Question: I'm going to create a student information system based on a tutorial.
As soon as a user wants to add a new student to the database the following exception occurs.
I tried to learn something about TypeInitializationException and I understand a little by its name.. but I can't get it totally. Besides, the exception is absent from the tutorial I'm following.. I'm new in this type of OOP programming and handling errors. I included my database connection and database access class below..

'DB_Connection'
'''
using System.Linq;
using System.Text;
using System.Threading.Tasks;
using System.Data;
using System.Data.SqlClient;
using System.Configuration;
namespace studentInformationSystem
{
class DB_Connection
{
public static SqlConnection NewConnection;
public static string ConString = ConfigurationManager.ConnectionStrings["ConString"].ConnectionString;
public static SqlConnection getConnection()
{
NewConnection = new SqlConnection(ConString);
return NewConnection;
}
}
}
'''
'DB_Access'
'''
using System;
using System.Collections.Generic;
using System.Linq;
using System.Text;
using System.Threading.Tasks;
using System.Data;
using System.Data.SqlClient;
namespace studentInformationSystem
{
class DB_Access
{
public SqlConnection conn;
public DB_Access()
{
conn = DB_Connection.getConnection();
}
public void AddStudent(string regNo, string fName, string lName, string phoneNumber)
{
if(conn.State.ToString() == "Closed")
{
conn.Open();
}
SqlCommand newCommand = conn.CreateCommand();
newCommand.Connection = conn; //why we use it..???
newCommand.CommandType = CommandType.Text;
newCommand.CommandText = "insert into student values('" + regNo + "','" + fName + "','" + lName + "','" + phoneNumber + "')";
newCommand.ExecuteNonQuery();
}
}
}
'''
here is my connectionString
'''
<?xml version="1.0" encoding="utf-8" ?>
<configuration>
<startup>
<supportedRuntime version="v4.0" sku=".NETFramework,Version=v4.5" />
</startup>
<configSections>
<connectionStrings>
<add name="ConString" connectionString="Data Source=SADID-PC\SQLEXPRESS;Initial Catalog=Test1;Integrated Security=True"
providerName="System.Data.sqlClient" />
</connectionStrings>
</configSections>
</configuration>
'''
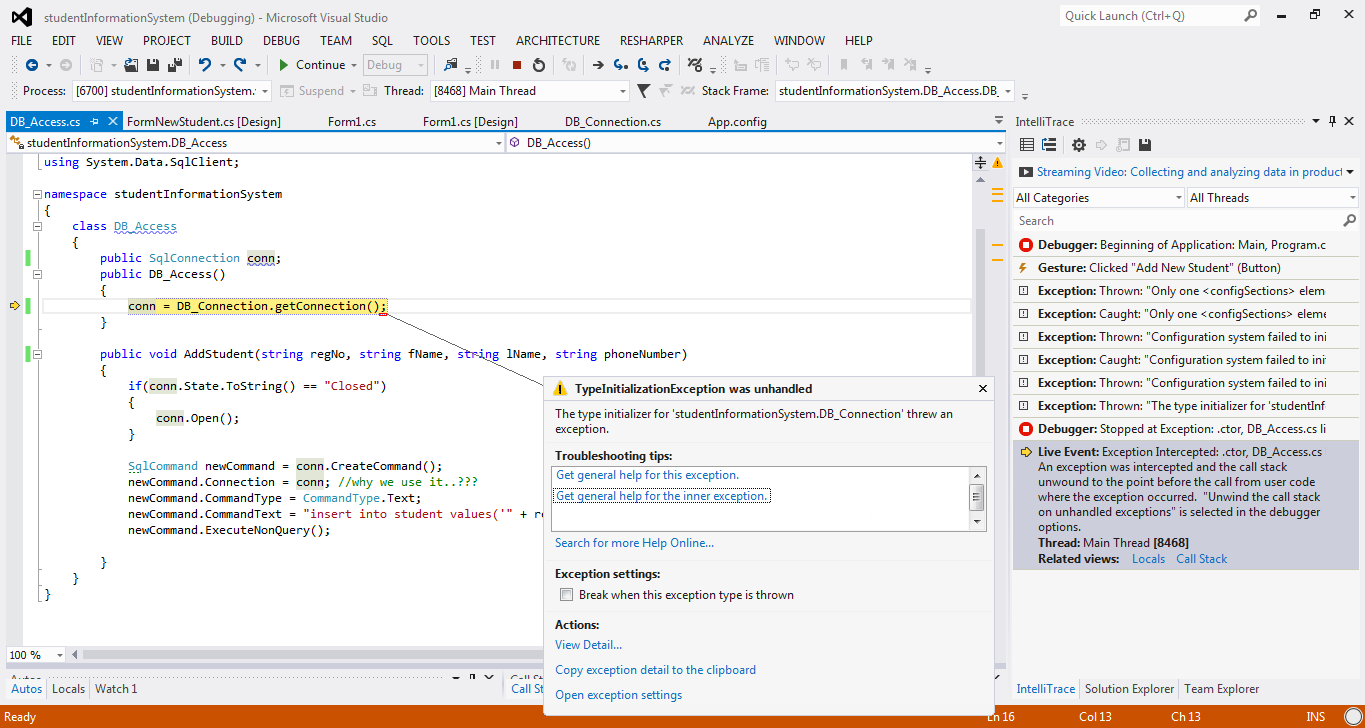
Answer: This means that the following line fails:
'''
public static string ConString =
ConfigurationManager.ConnectionStrings["ConString"].ConnectionString;
'''
Make sure that no exception happens here! Since this line is executed as part of 'DB_Connection''s type initialization, the exception occurs when you first access 'DB_Connection', which happens at 'DB_Connection.getConnection()' - since you have no other (critical) initialization logic for 'DB_Connection', it basically to be that line.
I strongly recommend moving logic like initializing 'ConString' to a method (something like 'Init'), so you will have more control about what happens - and much easier debugging!
Going from there, I guess 'ConnectionStrings["ConString"]' returns 'null' or throws an exception itself - but you will find that out easily. ;)
Whenever 'TypeInitializationException' is thrown, check initialization logic of the type you are referring to for the first time in the statement where the exception is thrown.
includes: the type's static constructor and (like in this case) field initialization.
If at this point you still have no idea where the actual exception (that then triggers 'TypeInitializationException') happens, you should consider moving all (or parts of your) initialization logic to an extra static method. When you now call this method manually (before you first access the type, of course) you can benefit from your IDEs debugging abilities and will, most importantly, get the exception thrown at your head.